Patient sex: M
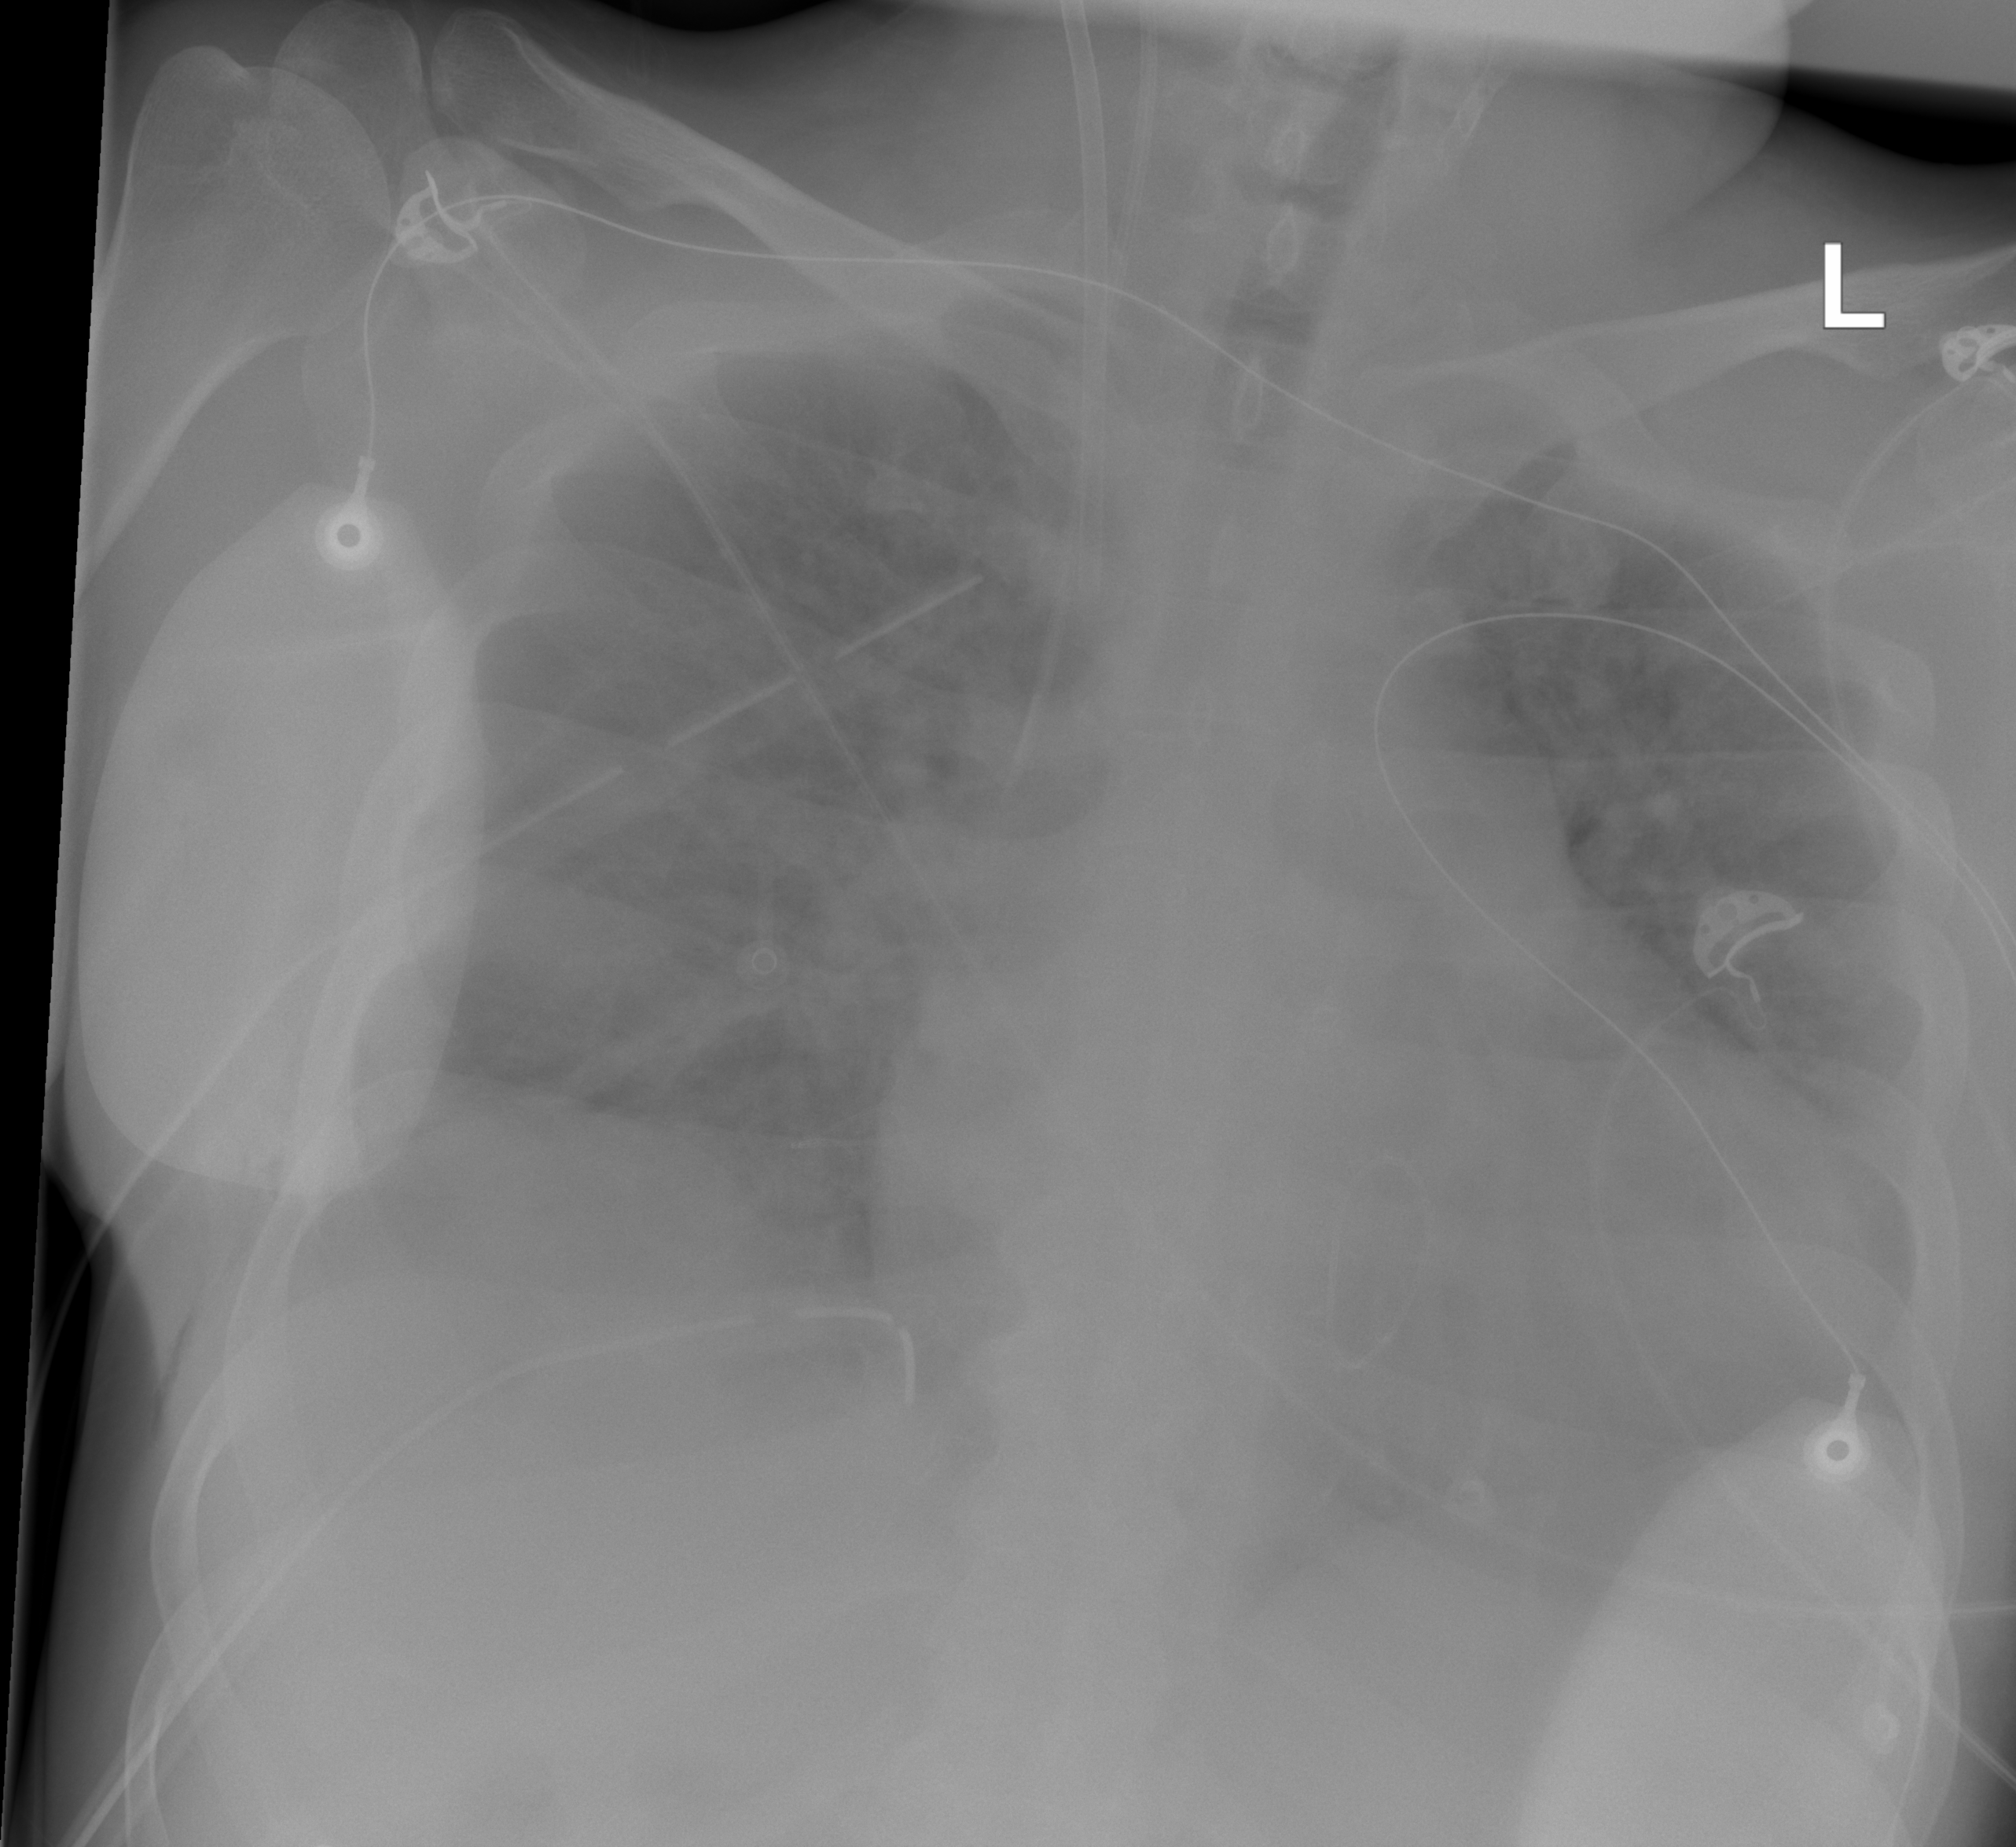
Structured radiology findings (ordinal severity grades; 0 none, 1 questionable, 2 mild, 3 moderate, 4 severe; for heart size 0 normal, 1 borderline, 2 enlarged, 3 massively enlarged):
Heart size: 2
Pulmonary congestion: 3
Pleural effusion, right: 0
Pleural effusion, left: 0
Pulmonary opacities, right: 0
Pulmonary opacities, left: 0
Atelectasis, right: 2
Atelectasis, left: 2